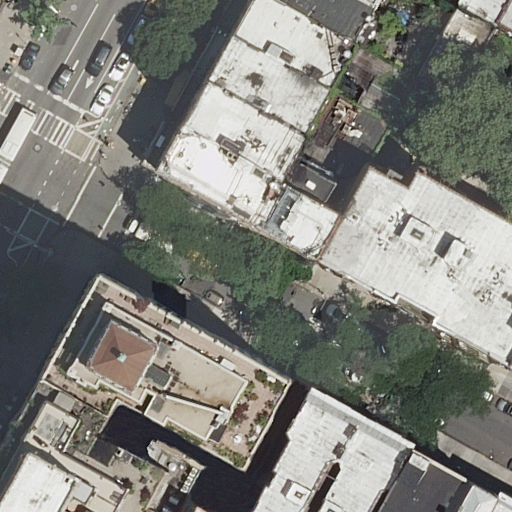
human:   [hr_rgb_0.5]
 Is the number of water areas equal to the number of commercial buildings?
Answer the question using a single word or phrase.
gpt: yes

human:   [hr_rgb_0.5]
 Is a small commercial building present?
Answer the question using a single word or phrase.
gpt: no

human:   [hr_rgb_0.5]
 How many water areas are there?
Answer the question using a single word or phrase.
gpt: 0

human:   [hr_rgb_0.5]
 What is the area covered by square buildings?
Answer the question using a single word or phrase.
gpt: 0m2

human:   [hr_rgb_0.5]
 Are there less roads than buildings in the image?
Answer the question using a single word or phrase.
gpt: yes

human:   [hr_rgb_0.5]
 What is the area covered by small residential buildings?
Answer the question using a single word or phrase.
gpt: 264m2

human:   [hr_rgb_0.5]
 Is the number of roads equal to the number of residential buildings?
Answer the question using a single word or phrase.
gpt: no

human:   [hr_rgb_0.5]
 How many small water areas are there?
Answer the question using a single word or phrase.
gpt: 0

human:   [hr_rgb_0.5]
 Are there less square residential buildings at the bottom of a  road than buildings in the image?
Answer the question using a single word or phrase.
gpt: yes

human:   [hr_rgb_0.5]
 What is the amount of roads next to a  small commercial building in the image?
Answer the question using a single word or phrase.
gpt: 0

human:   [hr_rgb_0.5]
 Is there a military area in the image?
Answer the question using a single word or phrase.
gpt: no

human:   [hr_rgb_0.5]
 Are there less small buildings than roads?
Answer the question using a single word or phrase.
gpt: no

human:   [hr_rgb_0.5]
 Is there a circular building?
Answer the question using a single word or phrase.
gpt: no

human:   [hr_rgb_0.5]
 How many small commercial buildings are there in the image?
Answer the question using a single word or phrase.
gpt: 0

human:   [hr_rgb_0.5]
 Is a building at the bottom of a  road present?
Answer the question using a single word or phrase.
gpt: yes

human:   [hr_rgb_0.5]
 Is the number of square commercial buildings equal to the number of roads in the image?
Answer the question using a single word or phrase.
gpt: no

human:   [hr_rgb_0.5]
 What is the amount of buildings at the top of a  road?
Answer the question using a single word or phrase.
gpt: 11

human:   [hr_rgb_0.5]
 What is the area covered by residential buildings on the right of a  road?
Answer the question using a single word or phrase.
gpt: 3358m2

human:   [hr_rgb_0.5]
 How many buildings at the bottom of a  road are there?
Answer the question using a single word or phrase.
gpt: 12

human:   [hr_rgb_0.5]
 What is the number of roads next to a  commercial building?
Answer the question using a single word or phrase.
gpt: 0

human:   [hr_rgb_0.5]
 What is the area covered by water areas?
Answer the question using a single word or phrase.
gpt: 0m2

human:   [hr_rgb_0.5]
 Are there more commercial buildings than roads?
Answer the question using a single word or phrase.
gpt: no

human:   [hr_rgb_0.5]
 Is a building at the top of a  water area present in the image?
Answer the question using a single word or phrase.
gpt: no

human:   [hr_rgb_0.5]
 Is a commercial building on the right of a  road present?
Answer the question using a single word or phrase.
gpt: no

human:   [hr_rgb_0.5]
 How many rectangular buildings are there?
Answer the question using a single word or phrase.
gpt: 11

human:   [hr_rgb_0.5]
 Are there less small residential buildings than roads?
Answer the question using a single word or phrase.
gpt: no

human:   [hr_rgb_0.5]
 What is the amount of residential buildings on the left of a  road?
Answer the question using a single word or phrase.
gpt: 4

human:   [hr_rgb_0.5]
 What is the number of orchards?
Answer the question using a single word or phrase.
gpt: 0

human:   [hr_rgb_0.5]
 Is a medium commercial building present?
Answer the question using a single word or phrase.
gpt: no

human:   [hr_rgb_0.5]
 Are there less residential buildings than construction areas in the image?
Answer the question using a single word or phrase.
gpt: no

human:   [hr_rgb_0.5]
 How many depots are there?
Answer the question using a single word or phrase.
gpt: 0

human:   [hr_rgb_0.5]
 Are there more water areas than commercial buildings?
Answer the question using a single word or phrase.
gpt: no

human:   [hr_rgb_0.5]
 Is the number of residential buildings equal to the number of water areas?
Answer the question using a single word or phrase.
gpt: no

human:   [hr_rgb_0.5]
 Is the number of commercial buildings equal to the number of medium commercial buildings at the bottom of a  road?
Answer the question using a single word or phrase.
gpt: yes

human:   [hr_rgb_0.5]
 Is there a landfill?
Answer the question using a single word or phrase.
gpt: no

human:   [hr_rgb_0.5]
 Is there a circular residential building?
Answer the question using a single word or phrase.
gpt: no